Field crop: maize
Growth stage: 2
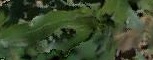
Species: maize